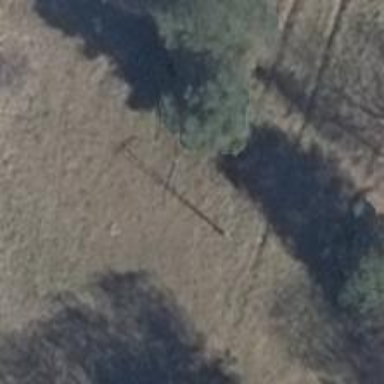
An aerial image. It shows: Power pole.